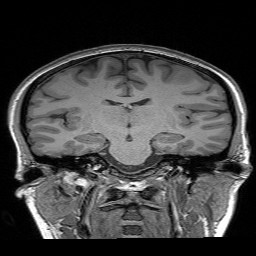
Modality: T1w
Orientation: sagittal
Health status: healthy
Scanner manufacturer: siemens
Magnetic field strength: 3 T